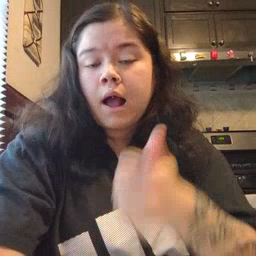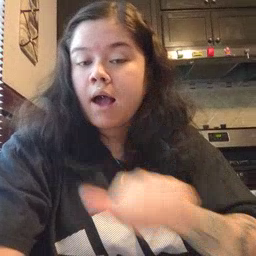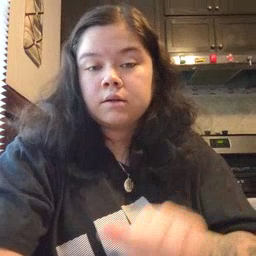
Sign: any